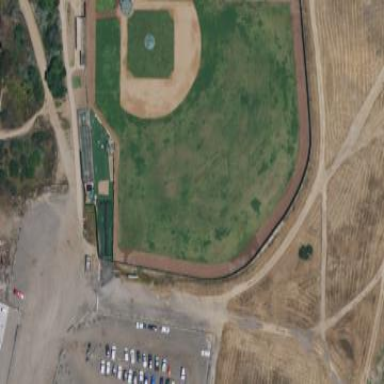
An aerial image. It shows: Baseball pitch for leisure land activities.